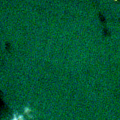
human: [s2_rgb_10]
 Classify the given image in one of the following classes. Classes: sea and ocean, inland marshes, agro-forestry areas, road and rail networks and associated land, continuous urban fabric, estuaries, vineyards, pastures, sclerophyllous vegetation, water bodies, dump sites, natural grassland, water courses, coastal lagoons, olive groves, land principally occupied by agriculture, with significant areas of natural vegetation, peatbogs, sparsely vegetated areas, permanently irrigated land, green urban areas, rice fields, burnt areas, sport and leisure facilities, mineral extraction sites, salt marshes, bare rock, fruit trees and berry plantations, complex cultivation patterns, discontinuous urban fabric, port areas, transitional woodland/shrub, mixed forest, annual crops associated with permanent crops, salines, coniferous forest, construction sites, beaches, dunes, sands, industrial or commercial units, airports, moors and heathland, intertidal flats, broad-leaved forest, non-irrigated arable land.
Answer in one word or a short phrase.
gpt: sea and ocean